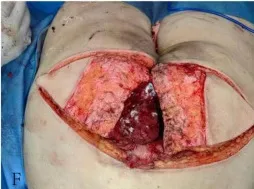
Pre-pelvic exenteration colonoscopy, CT, post-operative pathology and reconstruction: CT scan showed a mass-like slightly hypodense shadow next to the right side of the rectal stump. The lesion was poorly demarcated from the right vaginal wall and presacral soft tissue and invaded the surrounding tethered fascia and right levator ani muscle. The cancer tissue invaded the entire bowel wall, the entire vagina, involving the surrounding striated muscle tissue and adipose tissue, the local prolusion of the bladder mucosa, and localized necrosis of the serous layer and the muscular layer(E).
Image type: medical_photograph (other_medical_photograph)